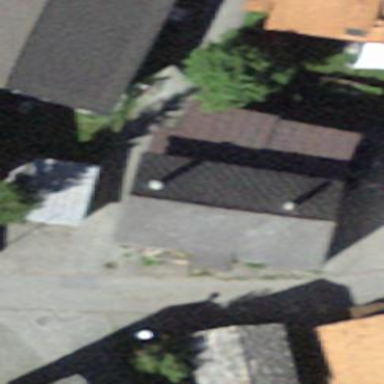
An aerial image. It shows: Simple and straightforward house.